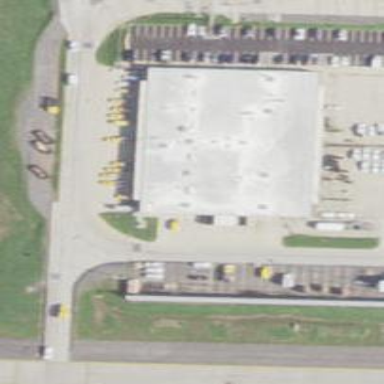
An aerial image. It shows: Warehouse.